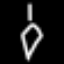
Label: diamond